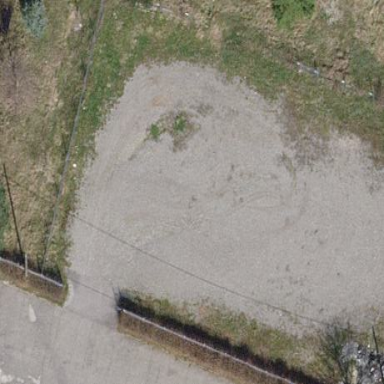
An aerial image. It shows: Parking area with surface.